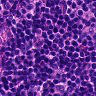
Metastatic tissue present: no